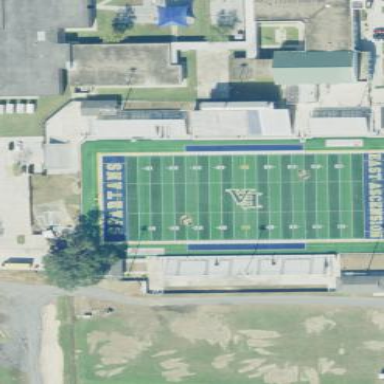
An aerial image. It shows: Pitch for American football.